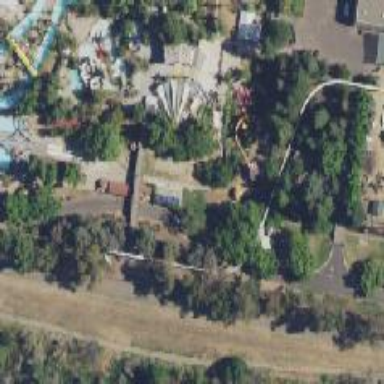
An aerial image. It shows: Water slide attraction.